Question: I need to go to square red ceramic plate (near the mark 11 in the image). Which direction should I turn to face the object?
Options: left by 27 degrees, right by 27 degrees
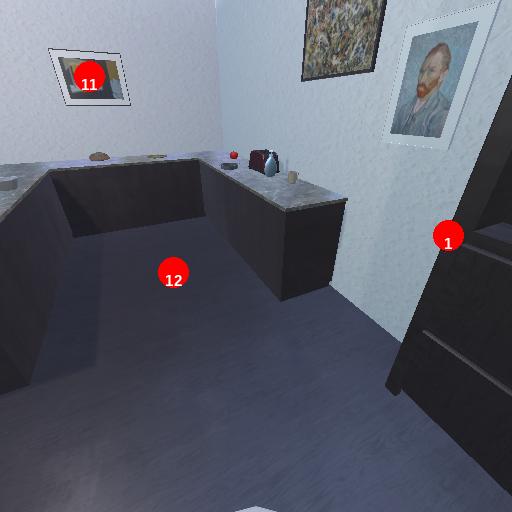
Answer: left by 27 degrees